Here is a 2-D grayscale rendering of raw rotating-machine vibration samples (signal-to-image). What is the most likely rotor condition (normal, misalignment, unbalance, looseness)?
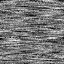
Answer: normal